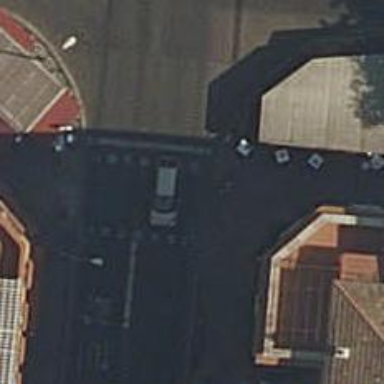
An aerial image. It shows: Kerb barrier.